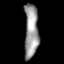
Tissue: prostate
Cell type: T cells
Senescence score: 0.3026
Nuclear area (px): 739
Mean DAPI intensity: 152.444